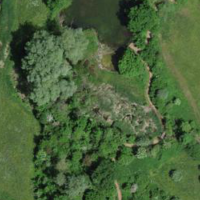
EUNIS habitat code: 23
Species observed at this site:
Tachybaptus ruficollis
Fulica atra
Anas platyrhynchos
Emberiza citrinella
Streptopelia decaocto
Urtica dioica
Euphorbia cyparissias
Sylvia atricapilla
Lamium galeobdolon
Turdus merula
Columba palumbus
Ardea alba
Prunus padus
Campanula trachelium
Sympetrum sanguineum
Corvus corax